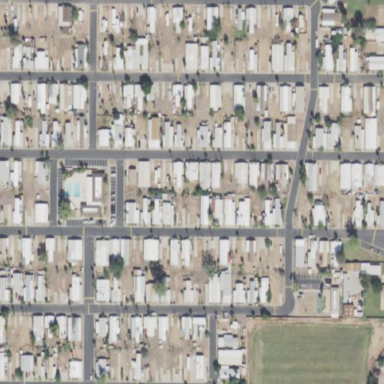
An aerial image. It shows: Residential area with mobile homes.